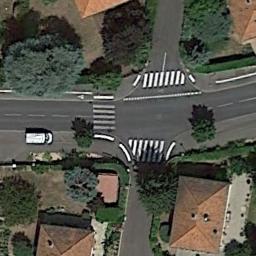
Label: intersection